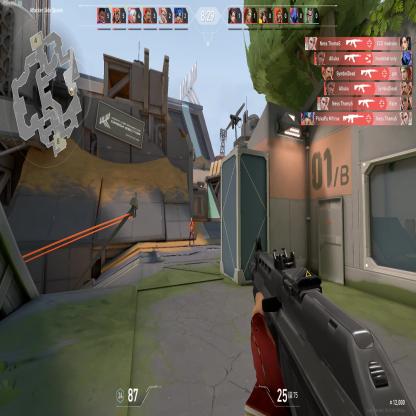
Label: enemy